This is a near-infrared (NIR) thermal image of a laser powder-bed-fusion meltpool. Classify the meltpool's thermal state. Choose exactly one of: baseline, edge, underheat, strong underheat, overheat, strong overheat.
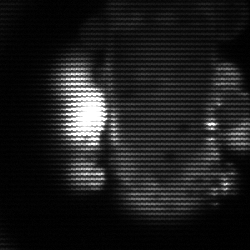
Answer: strong underheat